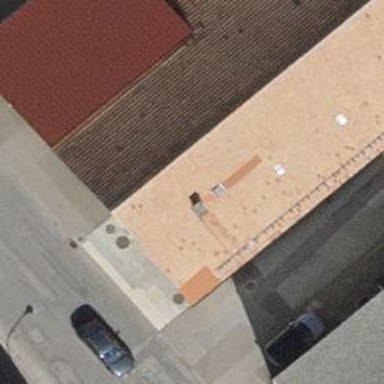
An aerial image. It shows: Car repair shop.